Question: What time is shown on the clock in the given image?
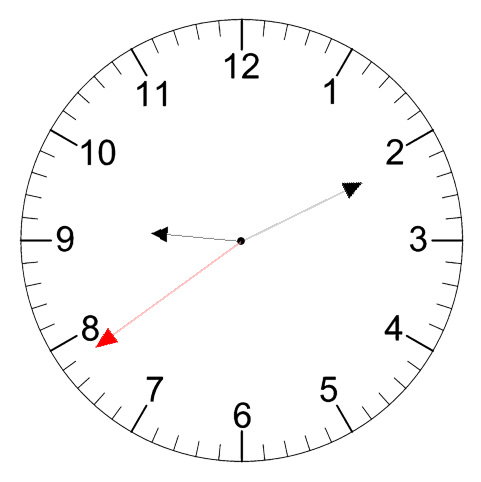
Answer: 09:10:39